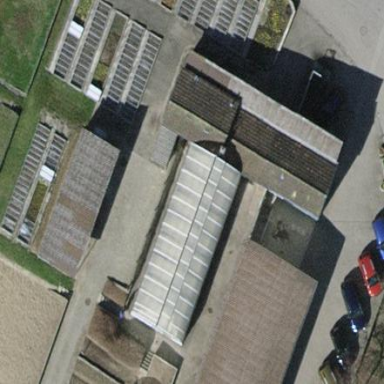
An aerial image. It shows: Greenhouse with glass roof.